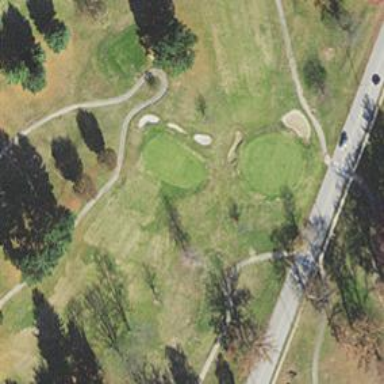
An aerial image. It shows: View of golf hole.